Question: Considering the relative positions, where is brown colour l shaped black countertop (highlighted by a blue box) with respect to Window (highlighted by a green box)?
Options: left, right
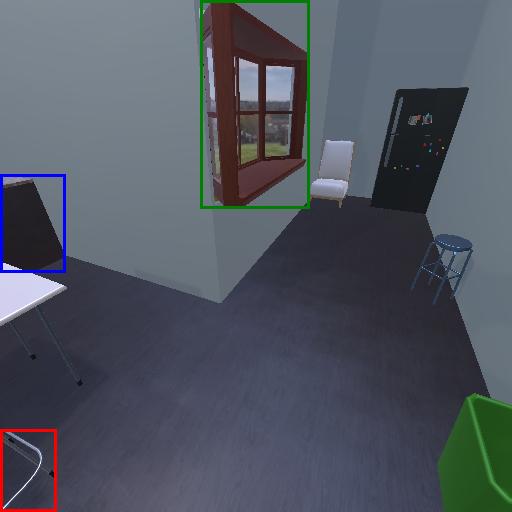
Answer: left